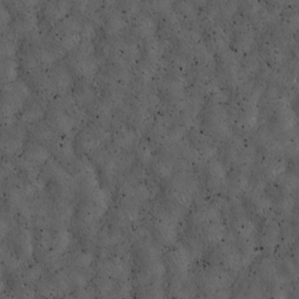
Label: non_frost